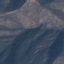
Land use / land cover class: HerbaceousVegetation